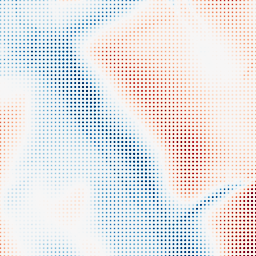
Category: classical
Decomposition family: gaussian_anisotropic
Decomposition parameters: sigma_x: 50
sigma_y: 2
Upsampling method: sinc_blackman
Upsampling parameters: scale: 8
kernel_size: 4
Upsampling scale: 8